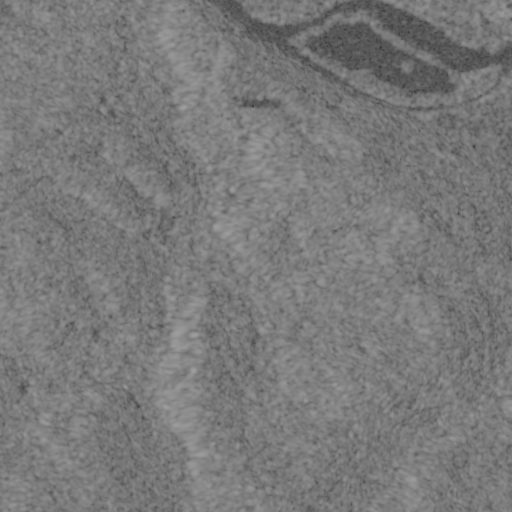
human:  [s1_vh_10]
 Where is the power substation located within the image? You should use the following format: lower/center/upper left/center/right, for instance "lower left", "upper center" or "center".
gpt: The power substation is located in the upper right of the image.
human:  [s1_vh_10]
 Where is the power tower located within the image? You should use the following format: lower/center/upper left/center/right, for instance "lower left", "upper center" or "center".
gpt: The power tower is located in the upper right of the image.
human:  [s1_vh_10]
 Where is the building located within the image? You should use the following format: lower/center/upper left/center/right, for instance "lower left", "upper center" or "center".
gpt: The building is located in the upper right of the image.
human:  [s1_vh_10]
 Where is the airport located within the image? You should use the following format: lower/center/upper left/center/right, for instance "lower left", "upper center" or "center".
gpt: There is no airport in the image.

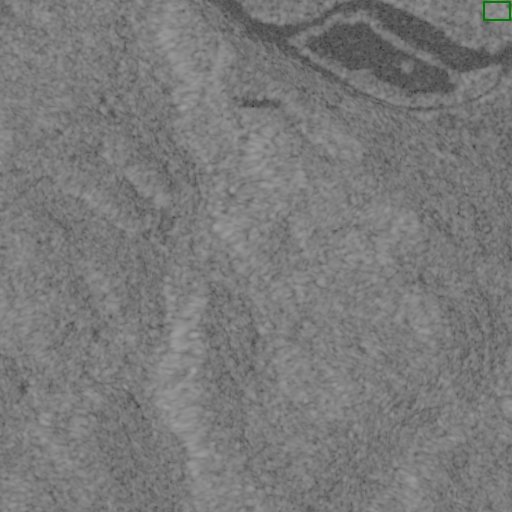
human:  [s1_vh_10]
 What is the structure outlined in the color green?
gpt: The structure outlined in green is a power substation.
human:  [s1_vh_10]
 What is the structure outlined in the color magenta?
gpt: There is no magenta outline.